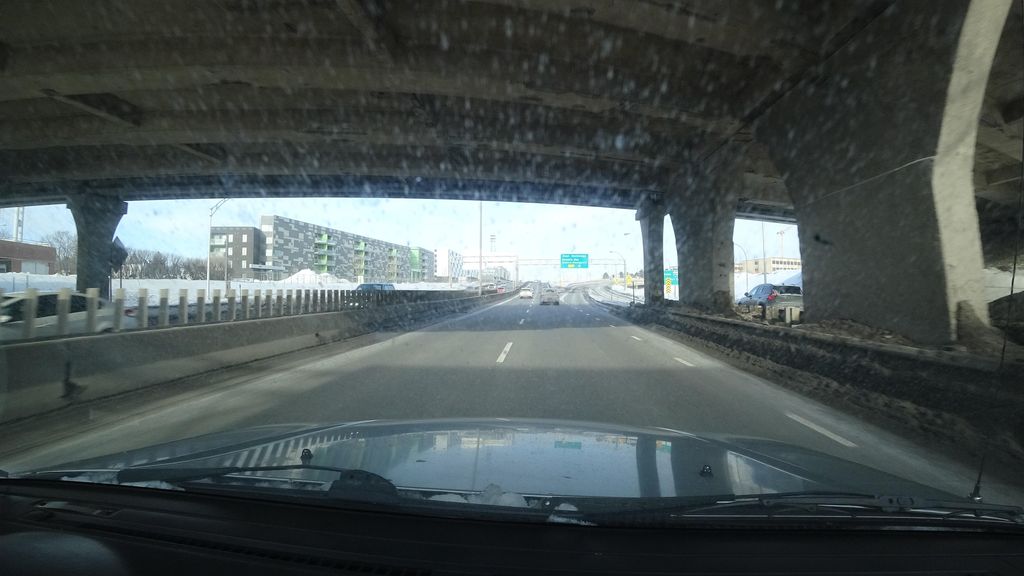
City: quebec_city